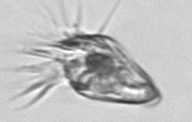
Label: Tontonia_appendiculariformis